Question: I am working in an application where i attach dynamic form attributes with parent element. Sample data will look like this
'''
$scope.uploadedFiles = [{
name: sample.jpg,
attr: [{
id: "caption",
display: "Title",
value: "",
placeHolder: "Enter title",
type: "textbox",
},
{
id: "description",
display: "Description",
placeHolder: "Enter description",
type: "textarea",
rows: 8,
value: "",
}]
},
{
name: sample2.jpg,
attr: [{
id: "caption",
display: "Title",
value: "",
placeHolder: "Enter title",
type: "textbox",
},
{
id: "description",
display: "Description",
placeHolder: "Enter description",
type: "textarea",
rows: 8,
value: "ttttt",
}]
}]
'''
In template i am using code like this
'''
<div class="col-md-4" ng-repeat="item in uploadedFiles">
<div style="padding:10px 4px;">
<img class="{{photocss}}" style="width:100%; height:auto;" src="{{item.name}}" />
<div ng-repeat="config in item.attr">
<input ng-if="config.type=='textbox'" type="text" ng-blur="validate(config)" class="form-control" ng-model="config.value" placeholder="{{config.placeHolder}}"></input>
<textarea ng-if="config.type=='textarea'" rows="config.rows" class="form-control" ng-model="config.value" placeholder="{{config.placeHolder}}"></textarea>
</div>
</div>
'''
When i run application and upload some files. list of uploaded photos appear along with dynamic attributes defined in array e.g Title and Description.
When i type something in Title, all titles updated, it shows ng-model bind with all title attributes even i defined attributes for each item (photo) in separate array.
Issue shown in attached screen:

In screen you will look, when i type test title, its populated with other element titles too. Can someone help my where i made mistake.
Also created plnkr <URL> for issue that i am facing.
I want to put title with each element without conflicting with another element title.
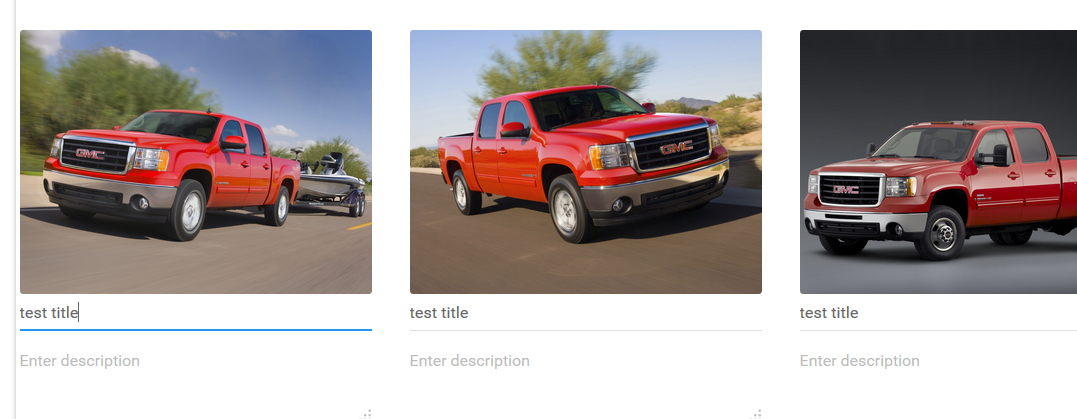
Answer: I've made a plnkr here that works with you model structure: <URL> and there no seem to be this effect. So probably error is in other part of your code.
Also using ng-switch could be a better option in this case, then ng-if:
'''
<div ng-repeat="config in item.attr" ng-switch="config.type">
'''